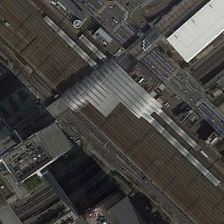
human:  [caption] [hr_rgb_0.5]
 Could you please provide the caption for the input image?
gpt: look carefully at the asphalt road .

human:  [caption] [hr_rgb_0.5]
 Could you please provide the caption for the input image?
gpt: in front of the train station tracks pass through the residential area .

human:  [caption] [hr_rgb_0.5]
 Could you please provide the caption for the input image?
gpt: many cars parked at the gate of the train station .

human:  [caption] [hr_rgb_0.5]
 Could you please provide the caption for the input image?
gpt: look from the sky like a factory .

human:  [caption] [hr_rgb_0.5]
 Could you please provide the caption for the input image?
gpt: in front of the train station tracks pass through the residential area .